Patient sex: F
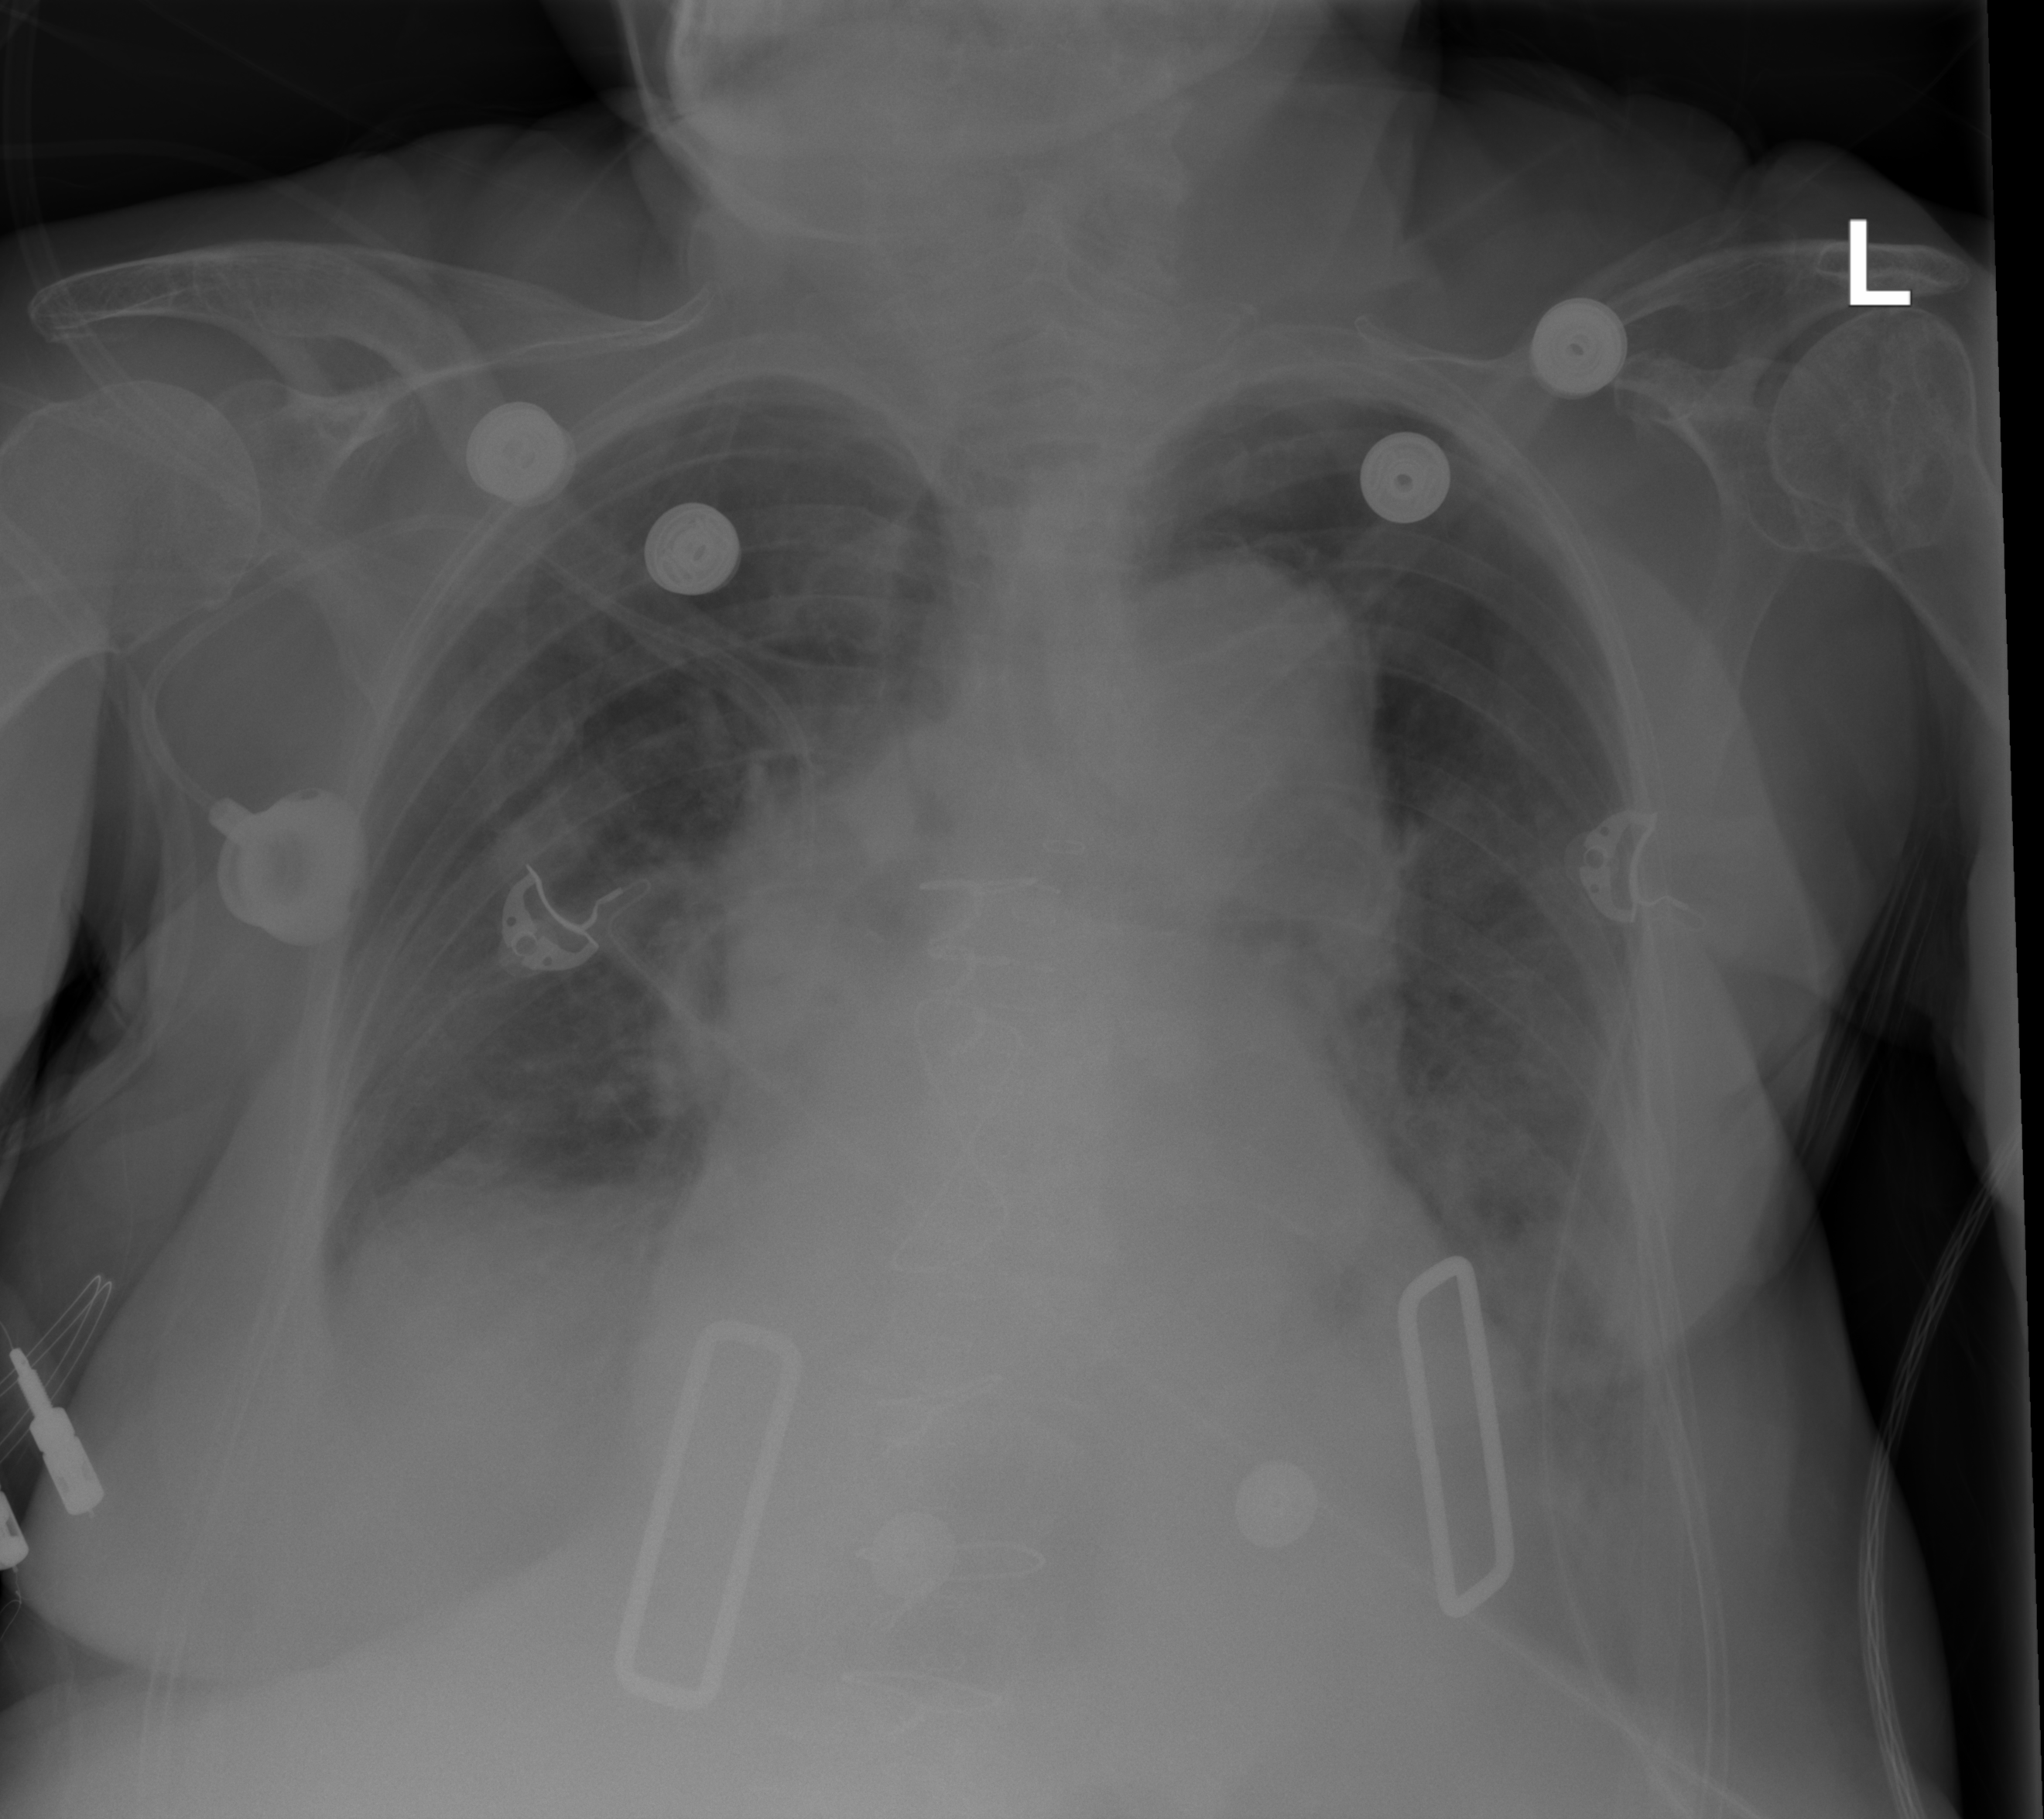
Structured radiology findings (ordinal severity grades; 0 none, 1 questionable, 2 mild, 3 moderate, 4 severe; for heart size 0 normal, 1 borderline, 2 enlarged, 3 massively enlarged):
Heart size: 3
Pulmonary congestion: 2
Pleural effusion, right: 2
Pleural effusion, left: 2
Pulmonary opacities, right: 2
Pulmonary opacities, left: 0
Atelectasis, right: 2
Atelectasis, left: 2